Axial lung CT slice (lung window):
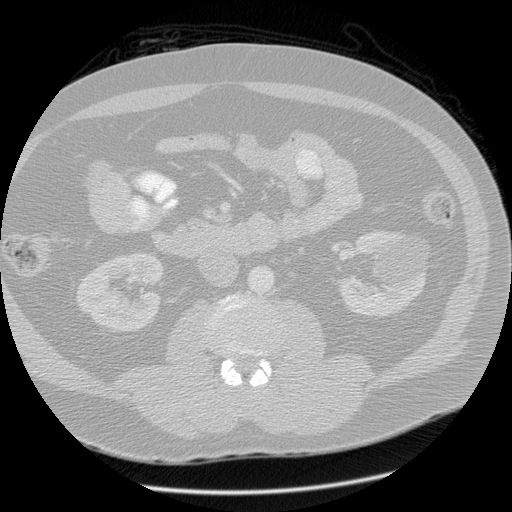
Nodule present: no